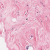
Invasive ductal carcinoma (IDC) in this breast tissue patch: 0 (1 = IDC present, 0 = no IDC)